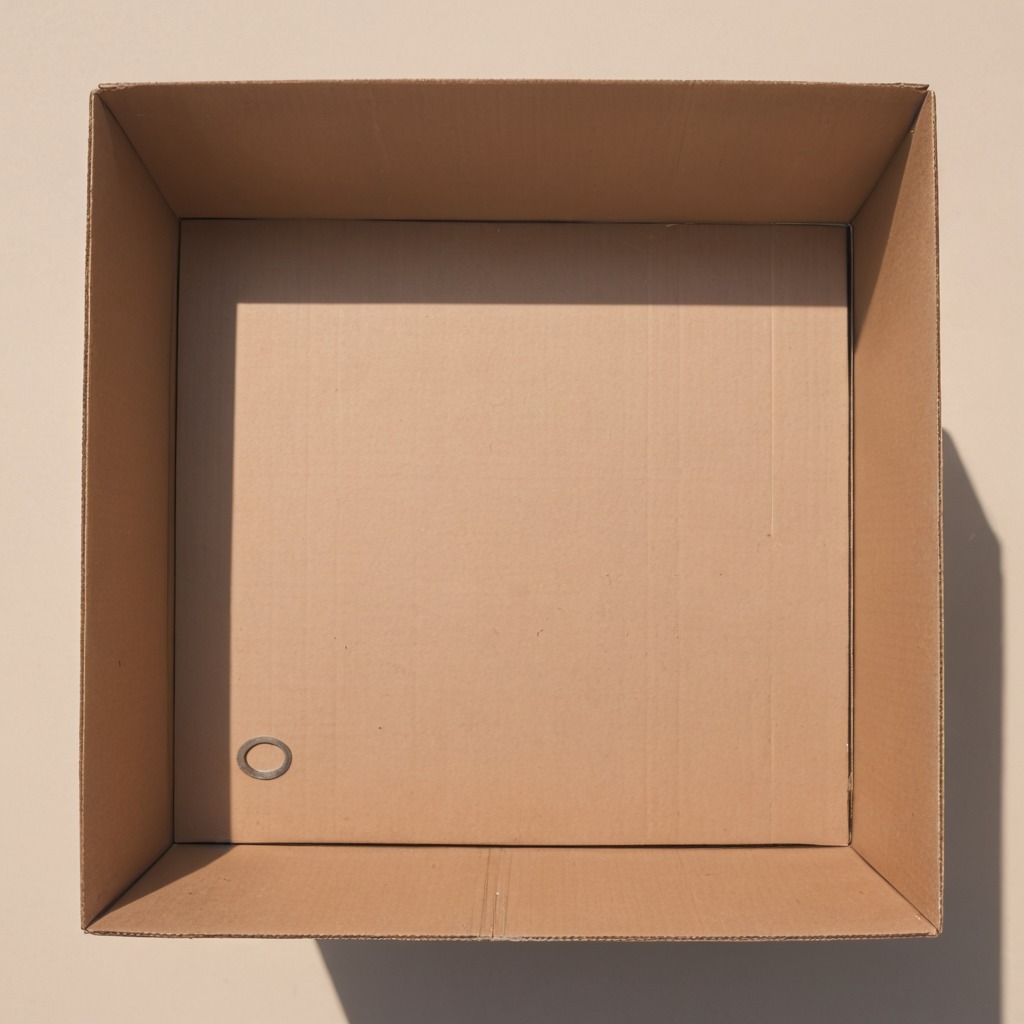
A flat metal washer lying on the cardboard box surface in an outdoor workshop during daytime bright natural light soft shadows slightly creased but